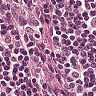
Metastatic tissue present: no